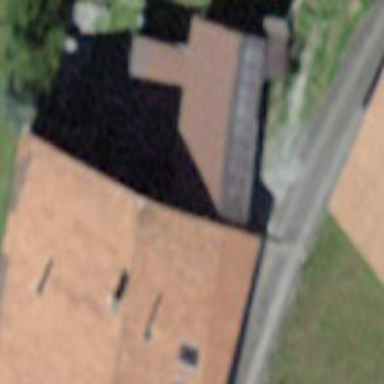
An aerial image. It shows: Farm building.